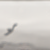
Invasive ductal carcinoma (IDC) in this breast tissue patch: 0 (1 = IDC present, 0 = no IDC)